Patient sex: M
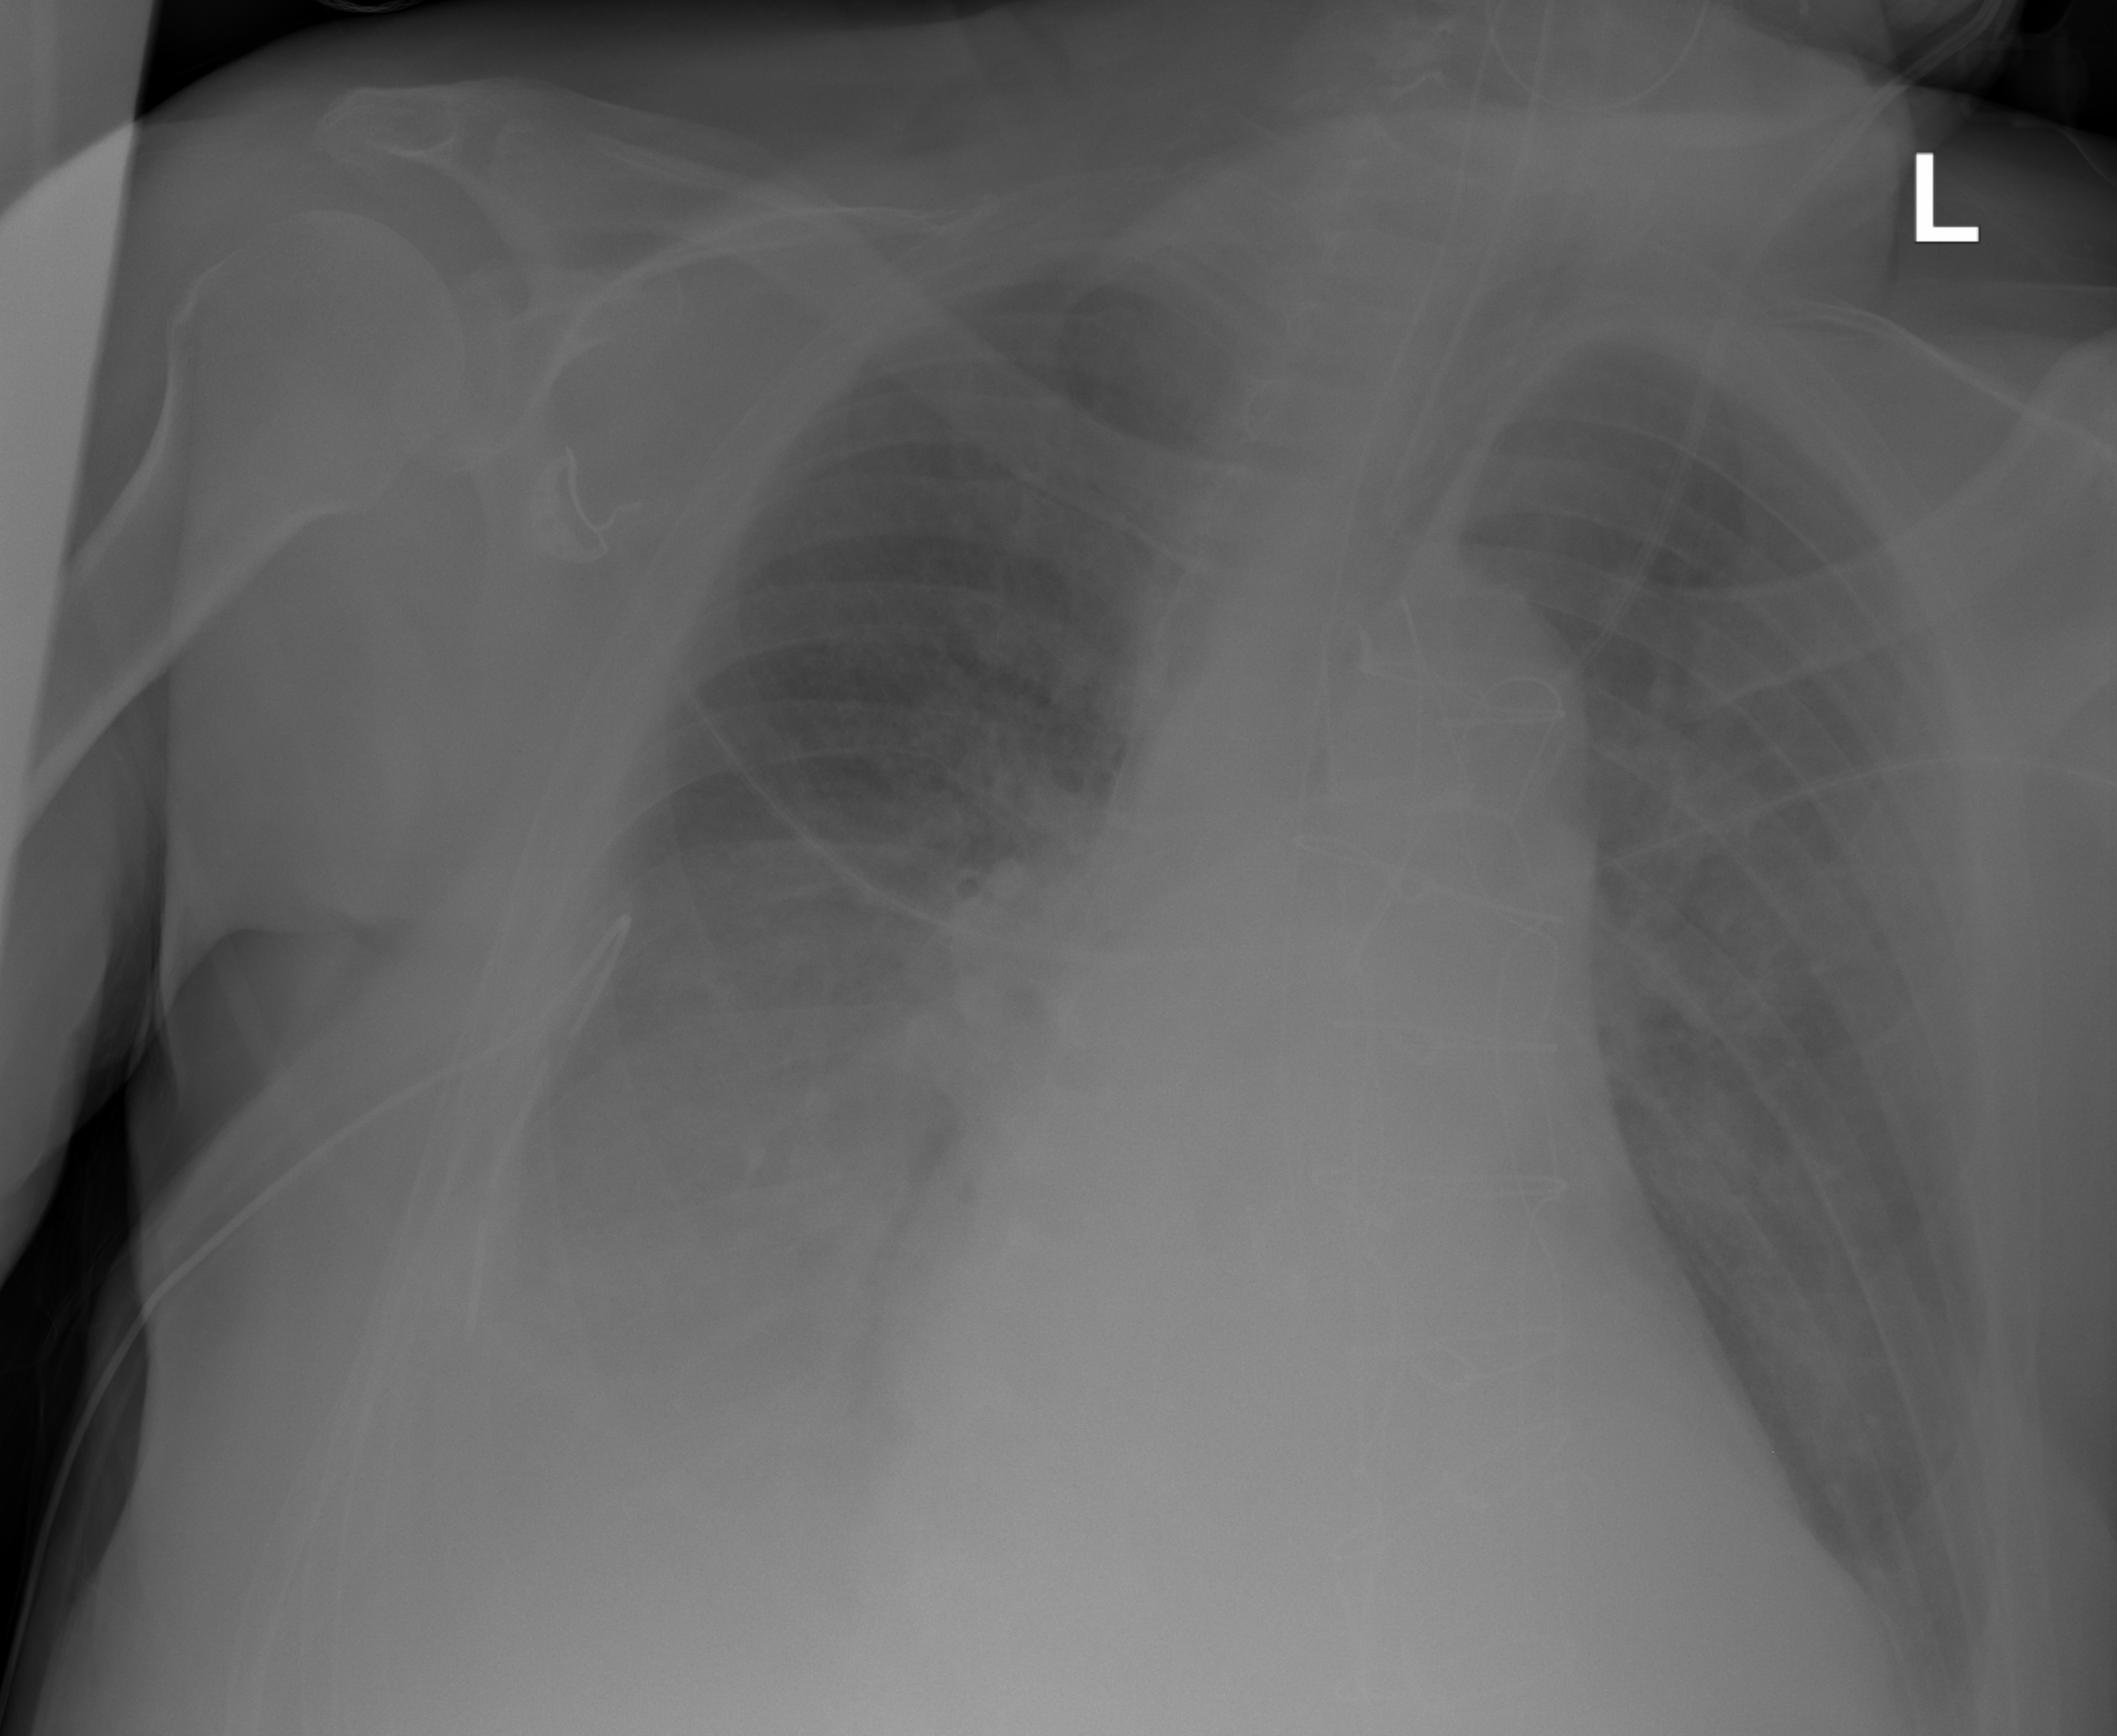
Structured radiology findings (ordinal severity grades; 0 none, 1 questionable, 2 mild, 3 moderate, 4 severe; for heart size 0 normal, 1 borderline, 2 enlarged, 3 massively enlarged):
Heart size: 2
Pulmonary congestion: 3
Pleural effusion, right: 3
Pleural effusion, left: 1
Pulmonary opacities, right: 0
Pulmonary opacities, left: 0
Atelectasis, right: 2
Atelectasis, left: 1